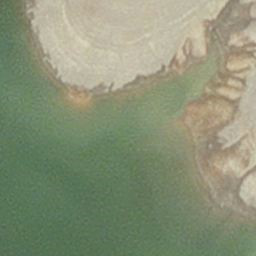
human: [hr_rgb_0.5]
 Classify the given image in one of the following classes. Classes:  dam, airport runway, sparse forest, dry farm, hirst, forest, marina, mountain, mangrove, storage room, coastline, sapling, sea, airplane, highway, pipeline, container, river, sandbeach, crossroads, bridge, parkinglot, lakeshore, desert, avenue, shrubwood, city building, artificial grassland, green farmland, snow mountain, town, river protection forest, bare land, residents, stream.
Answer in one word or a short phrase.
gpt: hirst